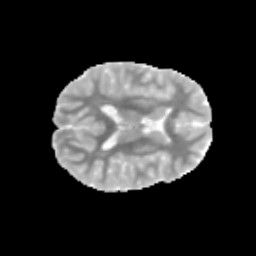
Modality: MD
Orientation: axial
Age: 12
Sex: female
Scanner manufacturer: siemens
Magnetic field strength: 3 T
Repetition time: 3.8 s
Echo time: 0.07 s